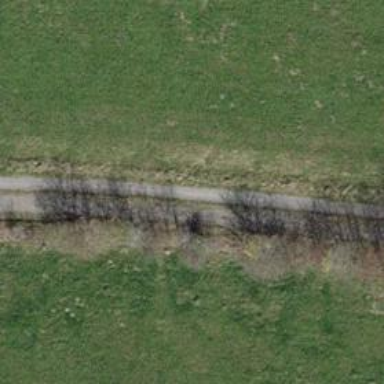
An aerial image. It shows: Hedge barrier.